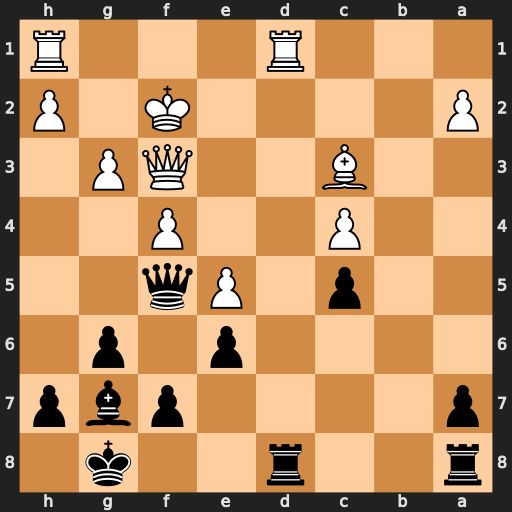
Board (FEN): r2r2k1/p4pbp/4p1p1/2p1Pq2/2P2P2/2B2QP1/P4K1P/3R3R
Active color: b
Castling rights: -
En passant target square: -
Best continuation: Qc2+ Rd2 Rxd2+